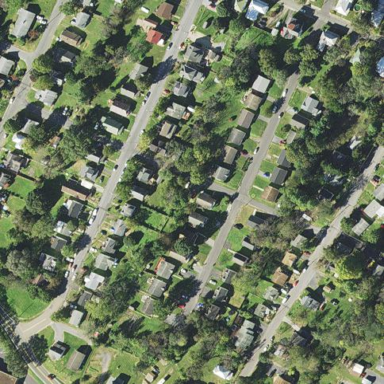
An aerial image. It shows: Residential area within neighborhood.